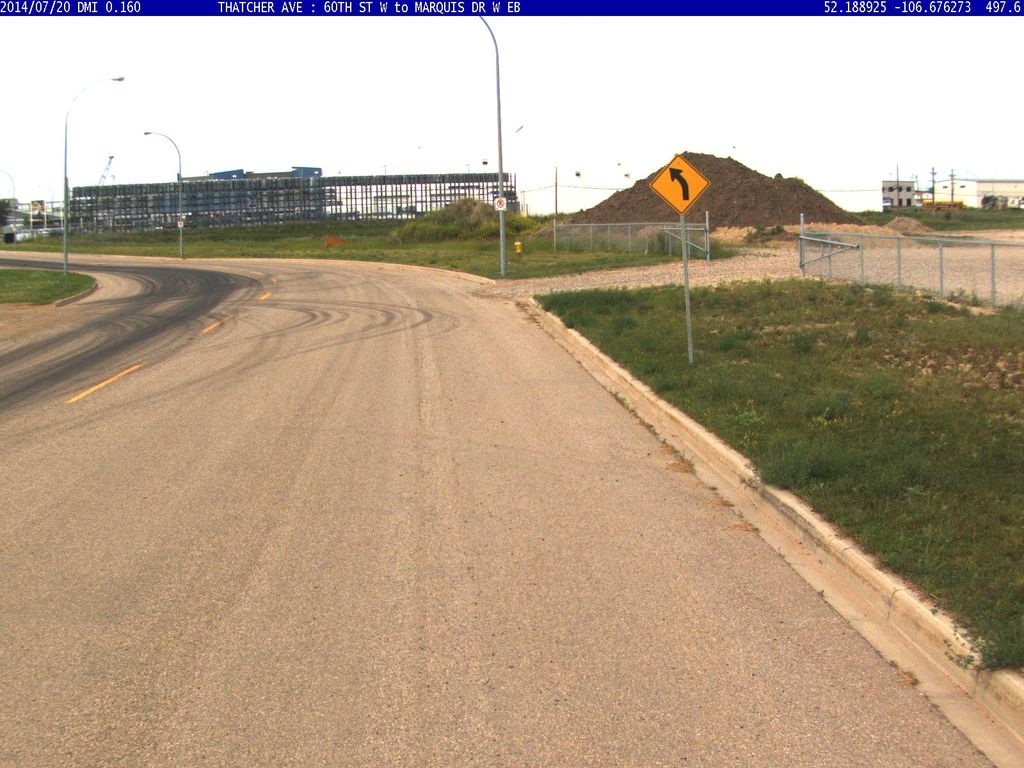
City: saskatoon